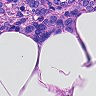
Metastatic tissue present: yes